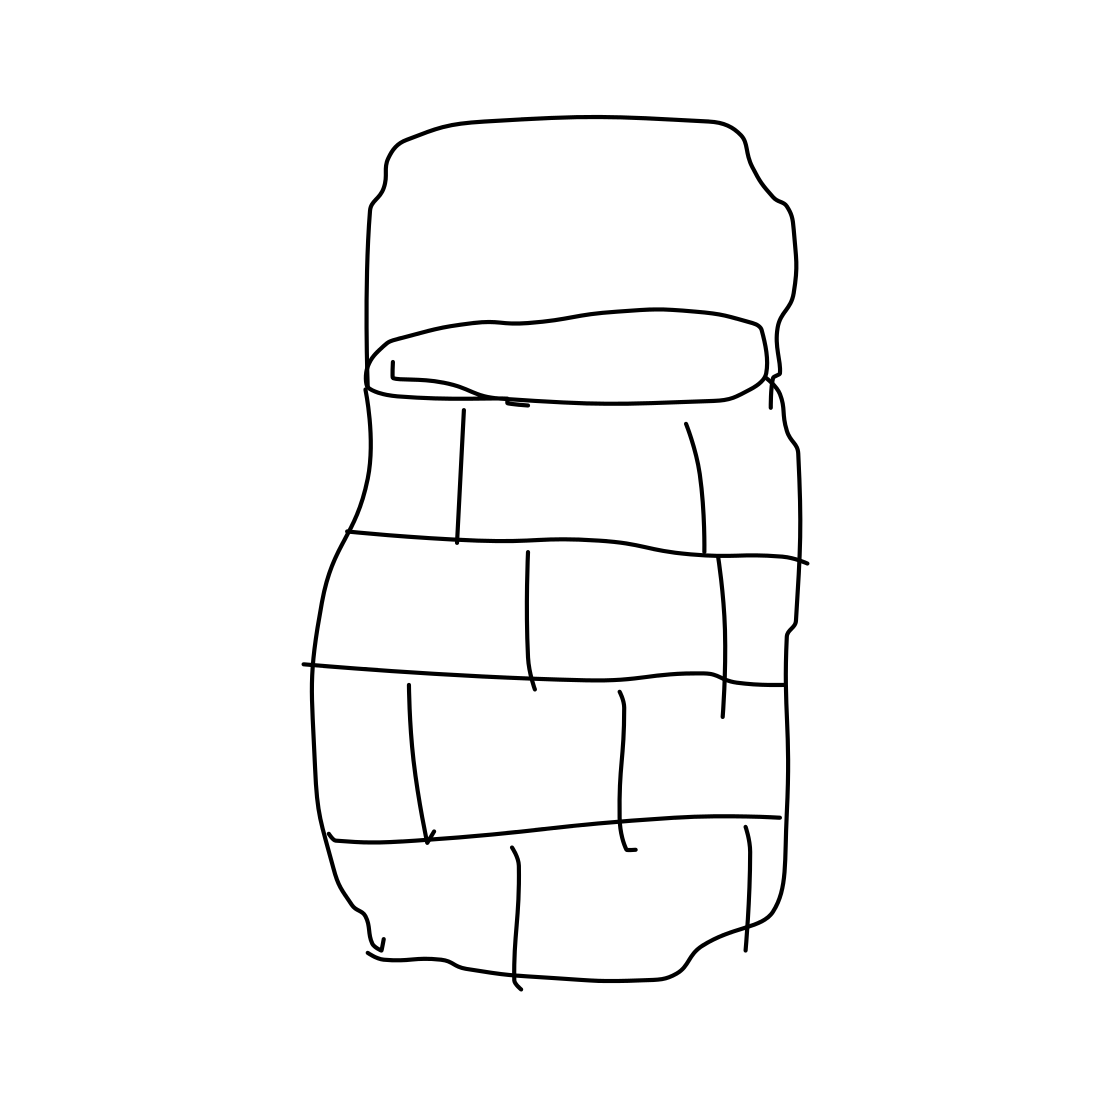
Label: basket